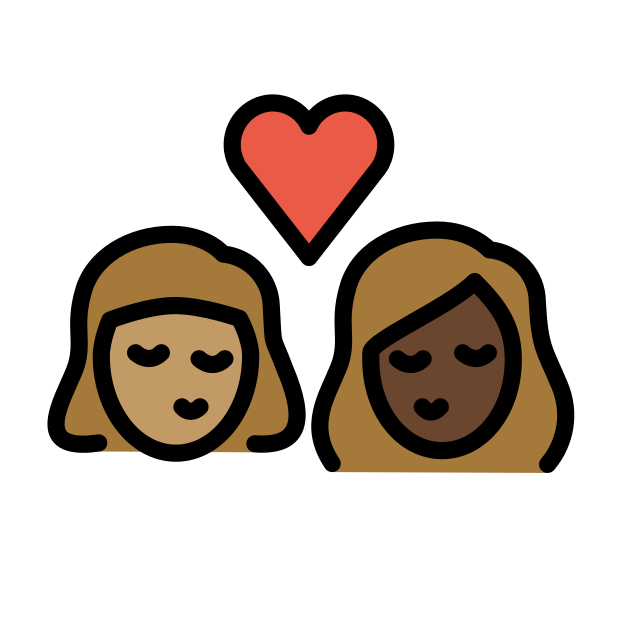
kiss: woman, woman, medium skin tone, dark skin tone